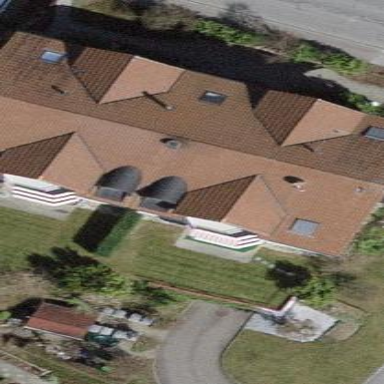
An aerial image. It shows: Residential building.